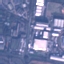
Land use / land cover: Industrial